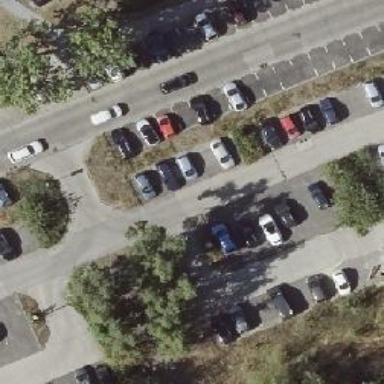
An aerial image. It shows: Street-side residential parking on concrete surface.